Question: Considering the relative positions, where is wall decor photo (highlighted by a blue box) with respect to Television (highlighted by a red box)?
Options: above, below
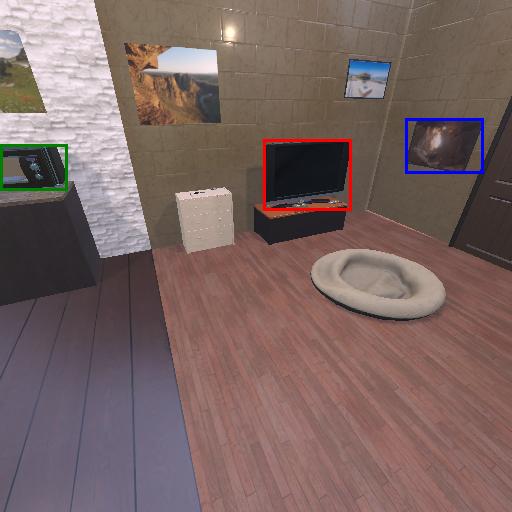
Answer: above